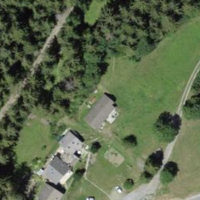
EUNIS habitat code: 43
Species observed at this site:
Melanargia galathea